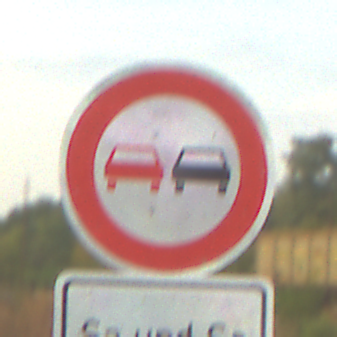
Verkehrszeichen: Ueberholverbot
Zusatzzeichen unten: ZeitangabenMitBeschraenkungAufWochentage8
Umgebung: Outdoor, Suburban
Tageszeit: SunriseSunset
Wetter: PartlyCloudy
Licht: Natural
Jahreszeit: NotSpecified
Kontrast: MediumContrast